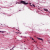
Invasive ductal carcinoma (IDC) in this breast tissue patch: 0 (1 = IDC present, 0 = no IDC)